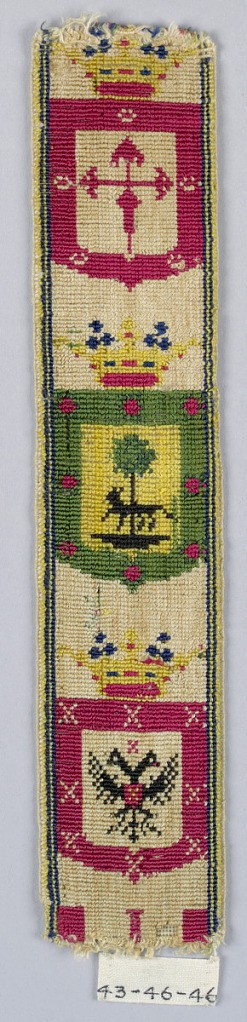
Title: Trimming
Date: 18th century
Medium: White, black, and colored silk in uncut velvet weave.
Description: Three shields, each under a crown, showing a cross (red on white), a horse (?) under a tree (red, yellow, green, and black), and a double headed eagle (red, black, and white).